Question: Im developing an app on OSX that uses CoreBluetooth. I have encountered a problem on OSX Mavericks that i cant seem to get around. (All of this works perfectly on OSX 10.8).
First lets go through the flow of the application

This flow is fairly established and has been used used successfully in iOS apps and works on 10.8. So on Mavericks, the first run completes successfully. It scans, finds and connects to the device correctly. It also saves out the UUID of the device to a .plist file along with other properties.
Upon relaunch of the app, it attempts to go down the left hand column of the flow which is where the problems seem to occur.
So the first issue i noticed was that my call to 'self.central retrievePeripherals:' never calls my delegate callback of '-(void)centralManager:(CBCentralManager *)central didRetrievePeripherals:(NSArray *)peripherals'. It simply never gets the callback on Mavericks.
My next thought was "oh they have a new API for fetching peripherals on Mavericks and the old one is deprecated, lets try that". So i added in my calls to 'NSArray *identifiers = [self.central retrievePeripheralsWithIdentifiers:@[uuid]];' and i get caught in a sempahore wait trap. Upon closer debugging of what was going on it turned out that sometimes my CBCentralManager gets into a state of CBCentralManagerStateUnknown and never updates the state to a newer one.
The next thing i tried was to fire up Activity Monitor and kill the blued process. Finally, my delegate callback for '-(void)centralManagerDidUpdateState:(CBCentralManager *)central' was called with the correct CBCentralManagerStatePoweredOn so i performed 'retrievePeripheralsWithIdentifiers' again and received an empty array.
So all of these problems seem to be linked to blued in some way. Does anyone have more insight into this process to elude as to what is going on?
My main question is. Why does this work the first time through the app but not the second? Upon quitting the app after the initial scan and connection it seems i can no longer use the system bluetooth for anything without resetting blued (which even then doesn't retrieve peripherals). Is there some sort of shutdown sequence i need to do on the CBCentralManager to keep blued from going AWOL?
Any advice would be greatly apprecciated!
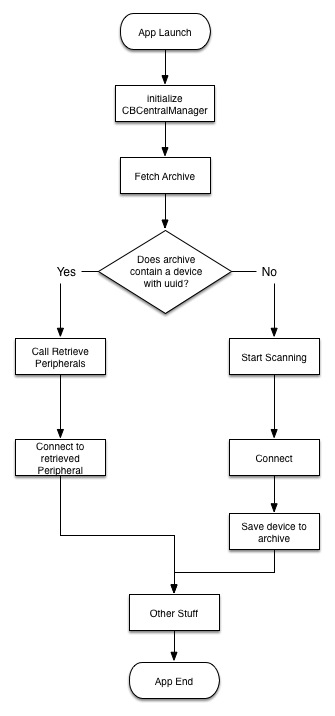
Answer: While this is obviously a very old thread, I stumbled upon the same issue today and decided to post a fix for posterity.
I was trying to hack together a simple app based on the <URL>. Unfortunately, it does not work on 10.9 if autoConnect is set to TRUE, what's worse, it brings blued down on its knees.
In 10.9, a call to the (deprecated) 'retrievePeripherals' freezes blued without a chance to restore. CBCentralManager goes into CBCentralManagerStateUnknown, Bluetooth cannot be turned on/off using OS functions etc. The only solution that I found is to 'killall -9 blued'.
However, the synchronous retrievePeripheralsWithIdentifiers worked well for me (on 10.9.4). Here's the relevant excerpt from the modified HeartRateMonitor code:
'''
/* Retreive already known devices */
if(autoConnect)
{
NSArray *peripherals = [manager retrievePeripheralsWithIdentifiers:[NSArray arrayWithObject:(id)aPeripheral.identifier]];
NSLog(@"Retrieved peripheral: %lu - %@", [peripherals count], peripherals);
[self stopScan];
/* If there are any known devices, automatically connect to it.*/
if([peripherals count] >=1)
{
[indicatorButton setHidden:FALSE];
[progressIndicator setHidden:FALSE];
[progressIndicator startAnimation:self];
peripheral = [peripherals objectAtIndex:0];
[peripheral retain];
[connectButton setTitle:@"Cancel"];
[manager connectPeripheral:peripheral options:[NSDictionary dictionaryWithObject:[NSNumber numberWithBool:YES] forKey:CBConnectPeripheralOptionNotifyOnDisconnectionKey]];
}
}
'''